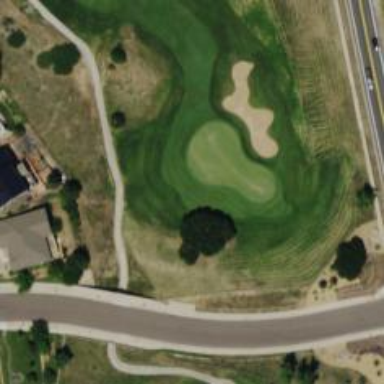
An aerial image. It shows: Golf hole.